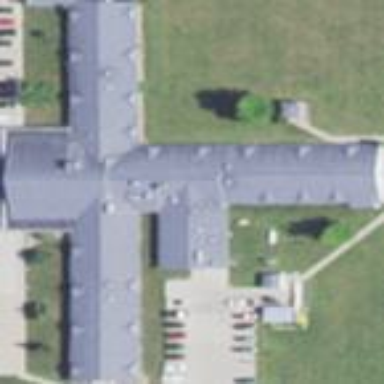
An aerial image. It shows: Residential building serving as nursing home.